【题型】选择题　【知识点】向量　【难度】medium
在$\triangle ABC$中，点$P$是$AB$上一点，且$P$为靠近$A$点的三等分点，$Q$是$BC$中点，$AQ$与$CP$交点为$M$，又$\overrightarrow{CM} = t\overrightarrow{CP}$，则$t = \boldsymbol{(\ \ )}$

\vspace{1em}
\noindent A. $\dfrac{1}{2}$ \quad B. $\dfrac{2}{3}$ \quad C. $\dfrac{3}{4}$ \quad D. $-\dfrac{1}{2}$
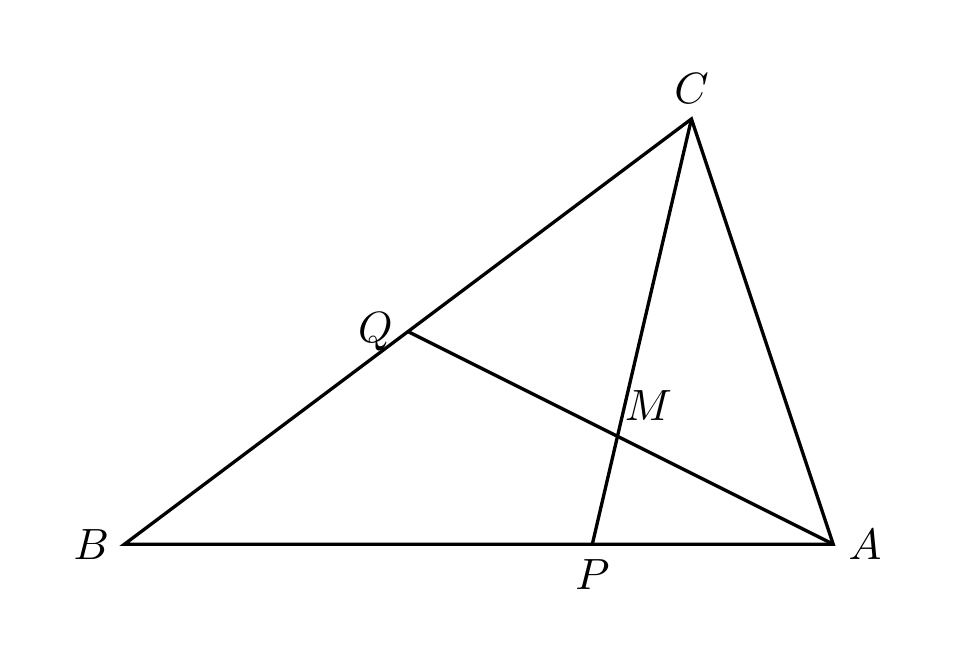
【解答】
\noindent【答案】$\boldsymbol{C}$

\vspace{1em}
\noindent【分析】将$\overrightarrow{CM}$、$\overrightarrow{CP}$向量都用$\overrightarrow{CA}$、$\overrightarrow{CB}$表示出来，再利用平面向量基本定理列方程组可求$t$的取值。

\vspace{1em}
\noindent【解析】因为$C$、$M$、$P$三点共线，点$Q$是$BC$中点，所以$\overrightarrow{CM} = x\overrightarrow{CA} + (1-x)\overrightarrow{CQ} = x\overrightarrow{CA} + \dfrac{1}{2}(1-x)\overrightarrow{CB}$，\\
又因为$P$是$AB$上靠近点$A$三等分点，所以$\overrightarrow{CP} = \overrightarrow{CA} + \dfrac{1}{3}\overrightarrow{AB} = \overrightarrow{CA} + \dfrac{1}{3}(\overrightarrow{CB} - \overrightarrow{CA}) = \dfrac{2}{3}\overrightarrow{CA} + \dfrac{1}{3}\overrightarrow{CB}$，\\
且因为$\overrightarrow{CM} = t\overrightarrow{CP}$，则$x\overrightarrow{CA} + \dfrac{1}{2}(1-x)\overrightarrow{CB} = \dfrac{2t}{3}\overrightarrow{CA} + \dfrac{t}{3}\overrightarrow{CB}$，\\
即
\[
\begin{cases}
x = \dfrac{2t}{3} \\
\dfrac{1}{2}(1-x) = \dfrac{t}{3}
\end{cases}
,\text{消}x\text{可解得}
\begin{cases}
x = \dfrac{1}{2} \\
t = \dfrac{3}{4}
\end{cases}.
\] \\
故选：$\boldsymbol{C}$。